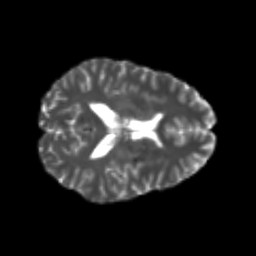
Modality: T2w
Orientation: axial
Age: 26
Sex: female
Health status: healthy
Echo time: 0.074 s